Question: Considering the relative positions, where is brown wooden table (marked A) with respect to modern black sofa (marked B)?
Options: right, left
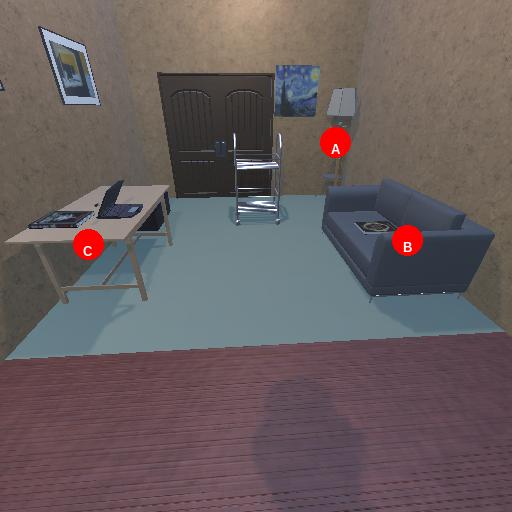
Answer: right